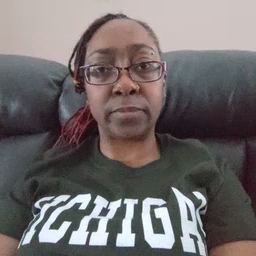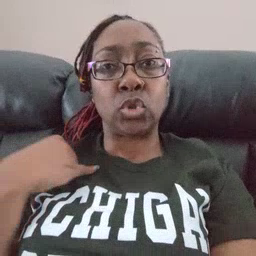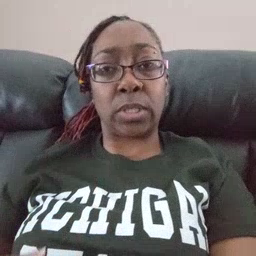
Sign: jacket